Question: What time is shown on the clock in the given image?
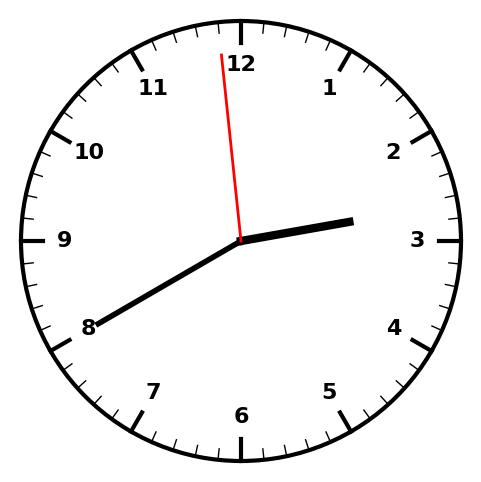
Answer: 02:39:59